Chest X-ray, PA view. Patient: 41 years old, sex F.
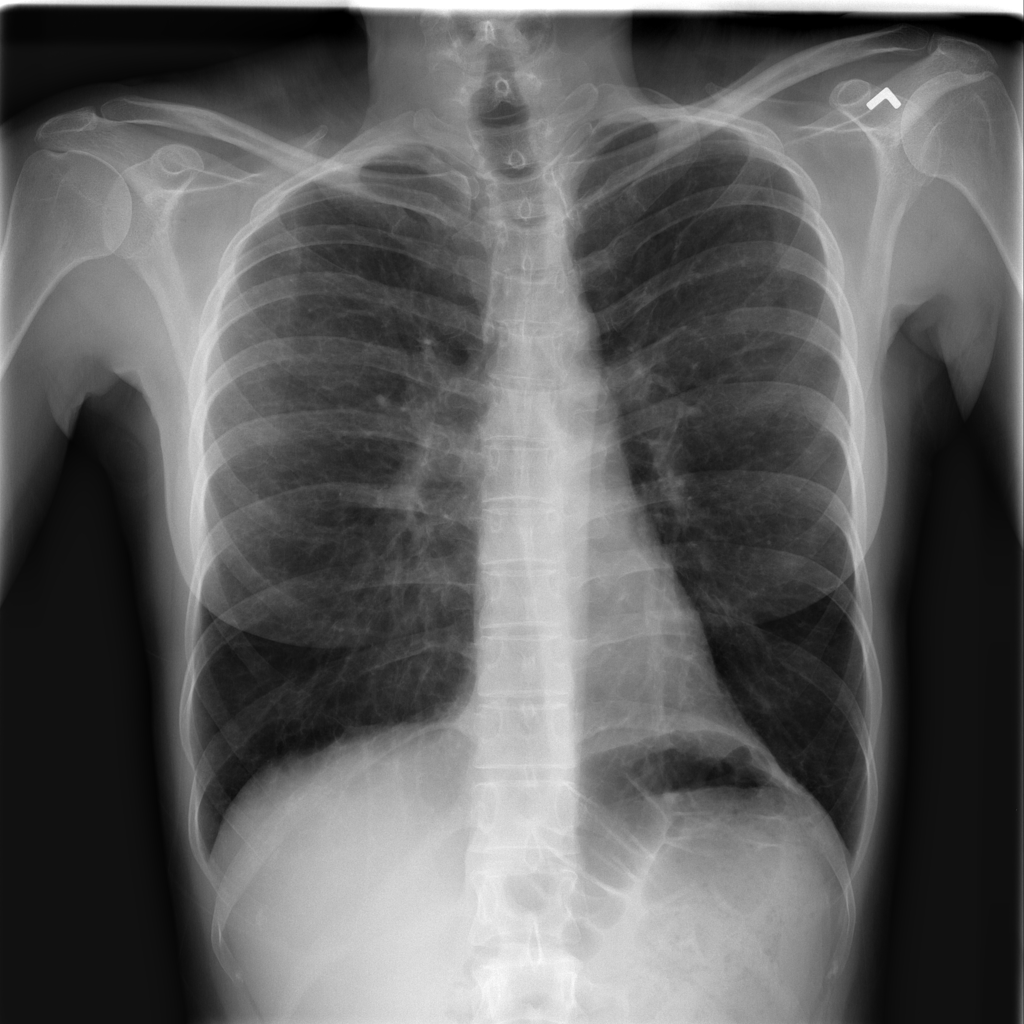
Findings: No Finding